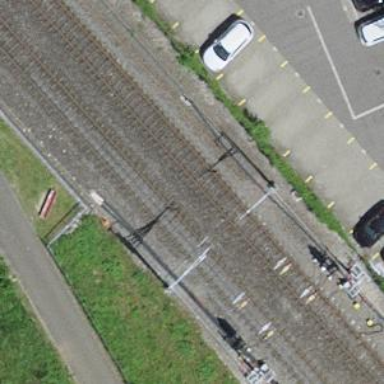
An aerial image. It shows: Single-track electrified railway with contact line.